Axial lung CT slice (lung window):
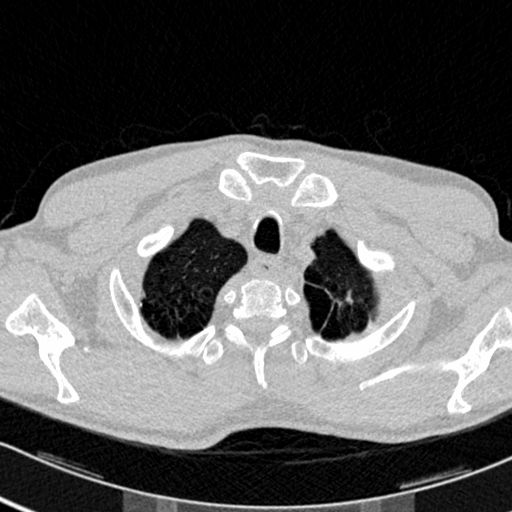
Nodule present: no